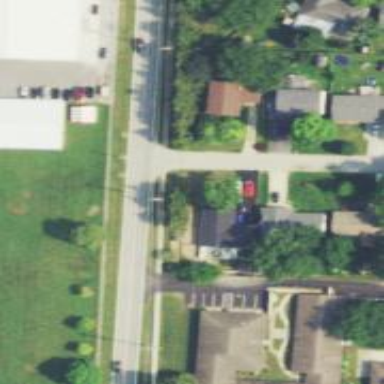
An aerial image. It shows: Asphalt footway crossing.